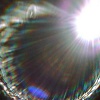
Label: sunburn